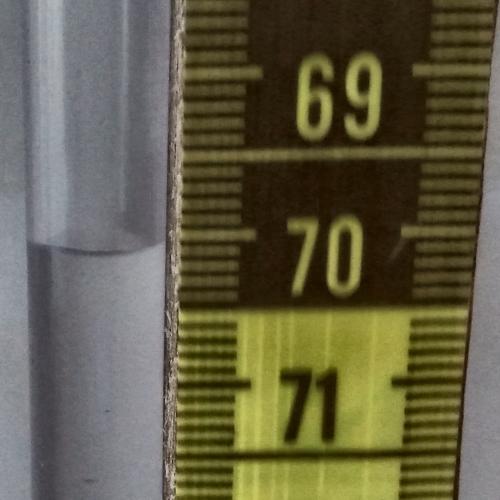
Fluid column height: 70.1 cm